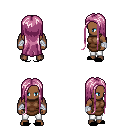
a pixel art fantasy rpg character, male body template, human, dark skin, brown tunic, white pants, pink extra-long hairstyle, white cloth bandages, black slippers, four views (front, back, left, right), 2x2 character sprite sheet, small pixel art, hard edges, no anti-aliasing